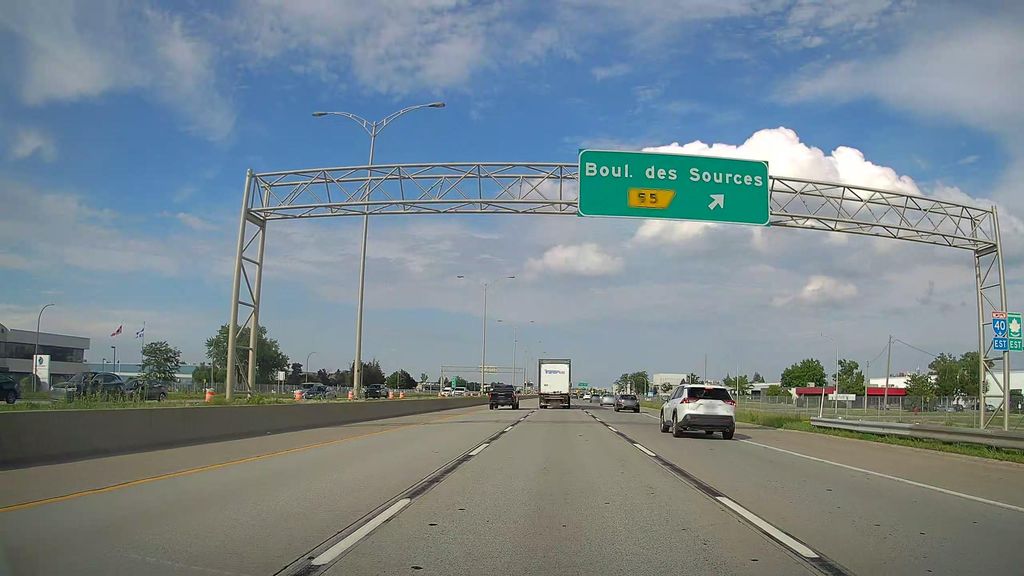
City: montreal